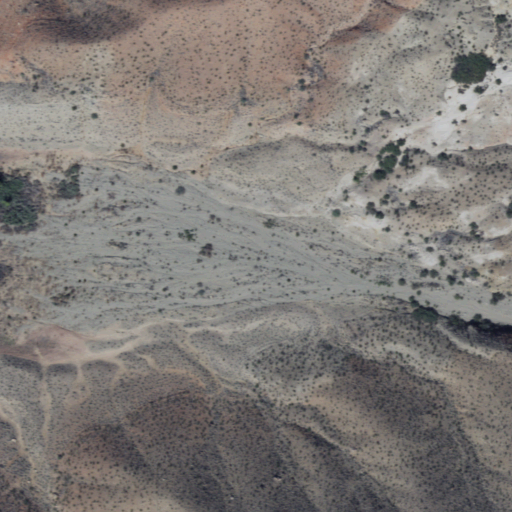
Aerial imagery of valley in Arizona named Gods Pocket containing shrub, woody wetlands, and herbaceous wetlands